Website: apple
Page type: customer-info-address
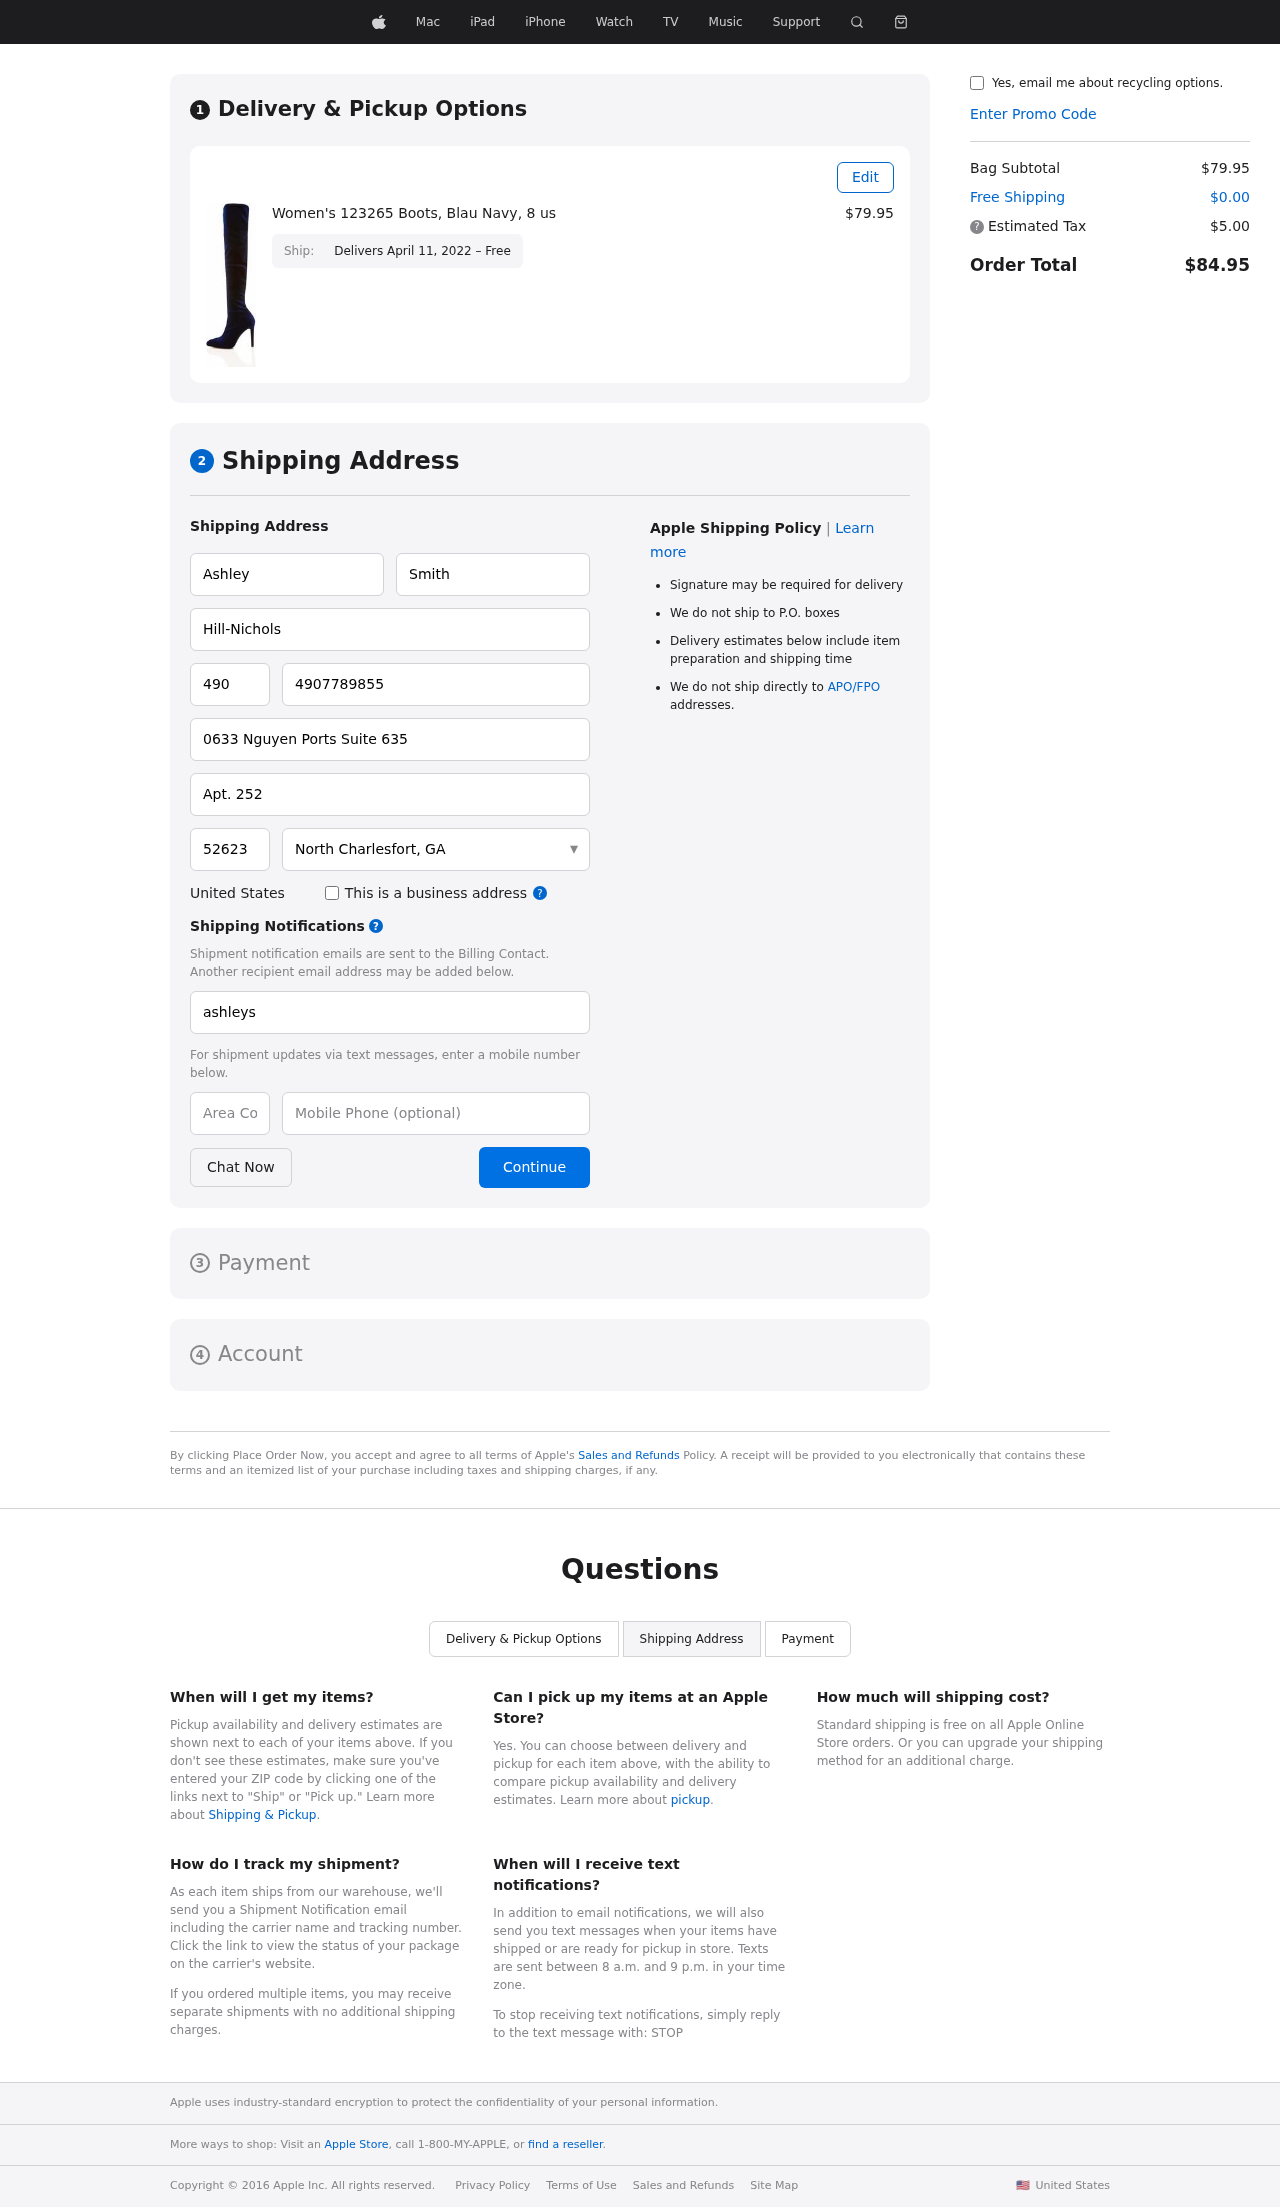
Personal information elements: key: PII_CITY_STATE
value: North Charlesfort, GA
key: PII_COMPANY
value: Hill-Nichols
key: PII_COUNTRY
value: United States
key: PII_EMAIL
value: ashleysmith@gmail.com
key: PII_FIRSTNAME
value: Ashley
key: PII_LASTNAME
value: Smith
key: PII_PHONE
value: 4907789855
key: PII_PHONE_ALT
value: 5094723122
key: PII_PHONE_ALT_AREA
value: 509
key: PII_PHONE_AREA
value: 490
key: PII_POSTCODE
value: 52623
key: PII_STREET
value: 0633 Nguyen Ports Suite 635
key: PII_STREET2
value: Apt. 252
Product elements: key: PRODUCT1_NAME
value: Women's 123265 Boots, Blau Navy, 8 us
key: PRODUCT1_PRICE
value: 79.95
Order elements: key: ORDER_DELIVERY_DATE
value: Delivers April 11, 2022 – Free
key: ORDER_SUBTOTAL
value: $79.95
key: ORDER_SHIPPING_COST
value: $0.00
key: ORDER_TAX
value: $5.00
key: ORDER_TOTAL
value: $84.95